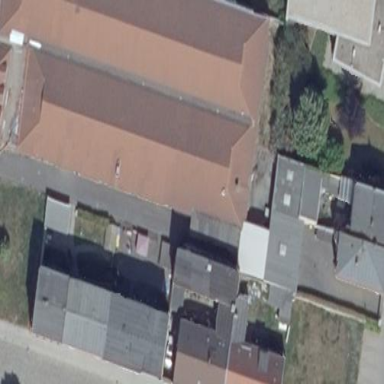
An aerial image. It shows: Commercial building.